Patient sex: F
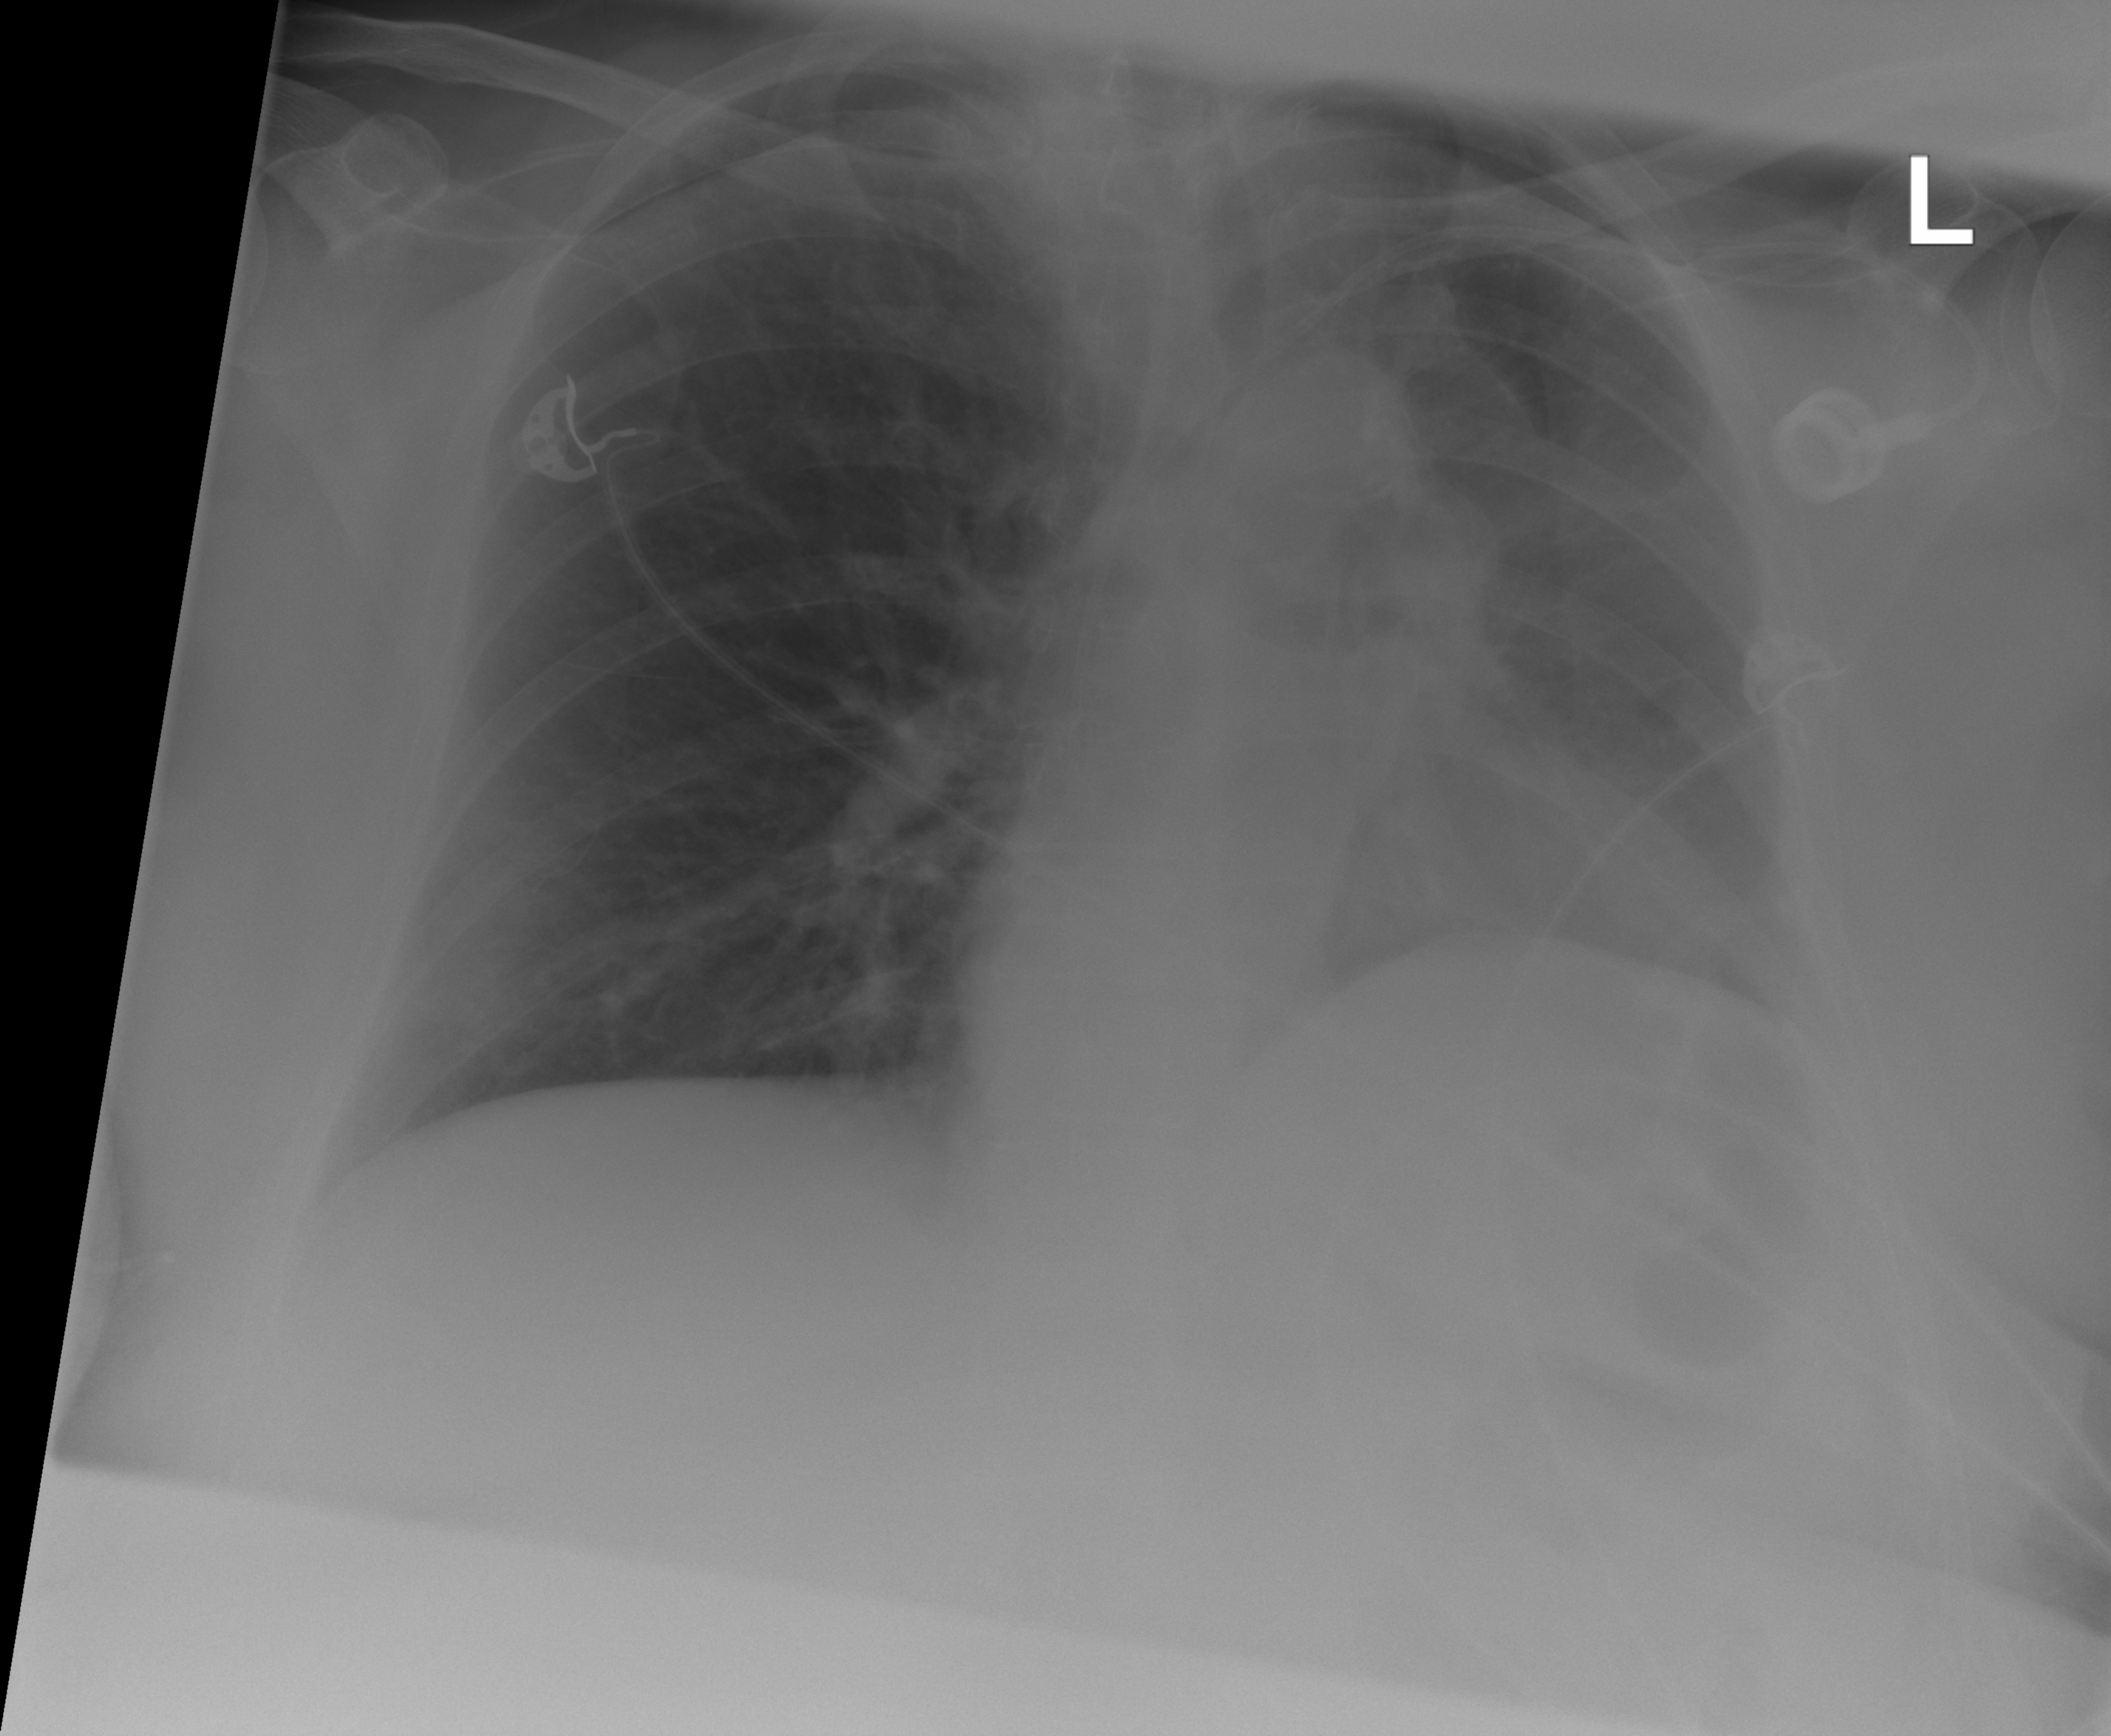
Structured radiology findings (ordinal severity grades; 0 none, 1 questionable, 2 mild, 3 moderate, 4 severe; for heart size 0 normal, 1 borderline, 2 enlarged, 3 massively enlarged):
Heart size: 0
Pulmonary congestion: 2
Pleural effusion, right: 0
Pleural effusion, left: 3
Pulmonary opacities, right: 1
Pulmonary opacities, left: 0
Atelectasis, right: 0
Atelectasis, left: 2